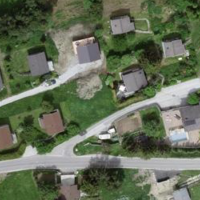
EUNIS habitat code: 55
Species observed at this site:
Plantago media
Filipendula ulmaria